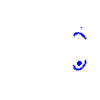
Particle: kaon